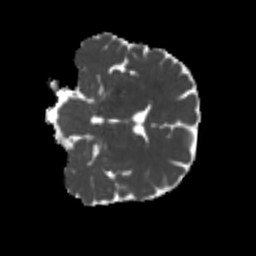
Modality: MD
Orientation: coronal
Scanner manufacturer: siemens
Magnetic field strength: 3 T
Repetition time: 4 s
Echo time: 0.0594 s